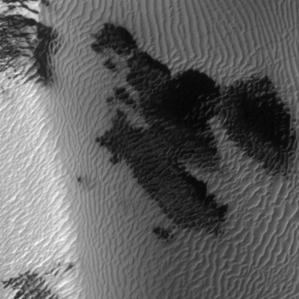
Label: frost